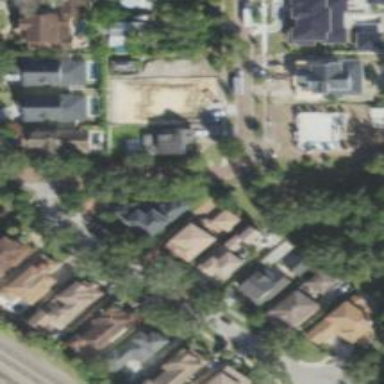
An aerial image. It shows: Residential road with sidewalk on the left.